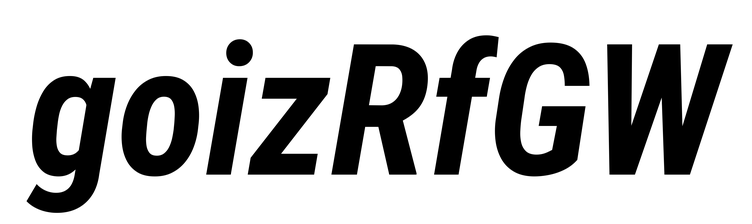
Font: Roboto-Italic_Condensed_Bold_Italic